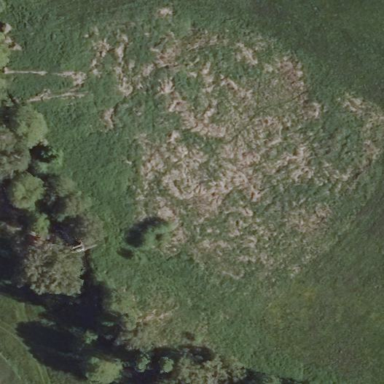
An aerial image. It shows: Beautiful wet meadow natural wetland.